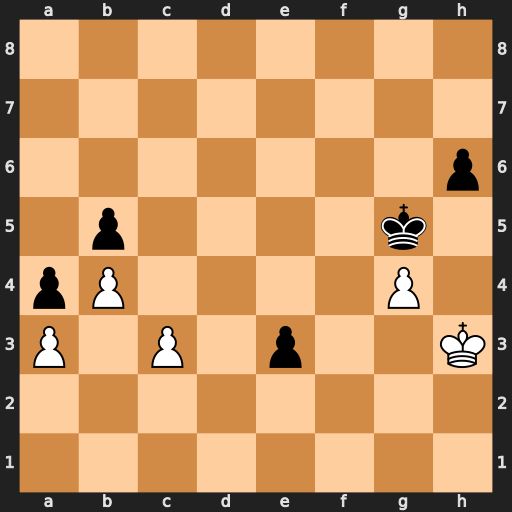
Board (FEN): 8/8/7p/1p4k1/pP4P1/P1P1p2K/8/8
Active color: w
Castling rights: -
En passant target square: -
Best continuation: Kg3 e2 Kf2 e1=R Kxe1 Kxg4 c4